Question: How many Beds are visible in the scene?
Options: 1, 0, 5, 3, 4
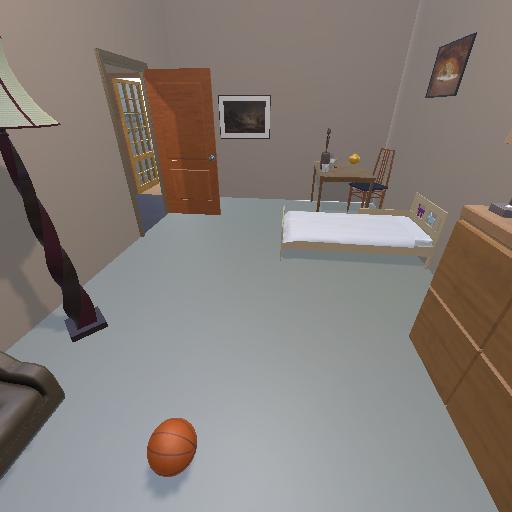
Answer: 1